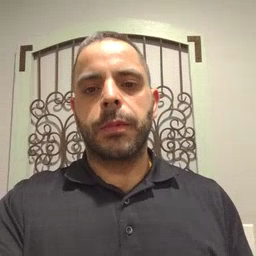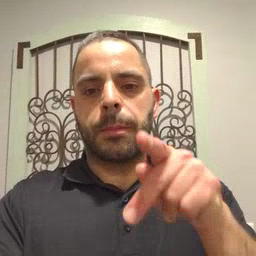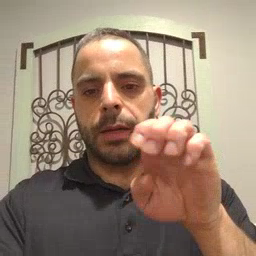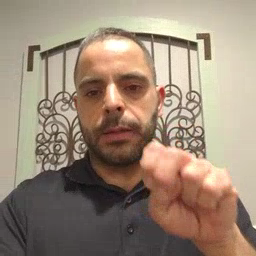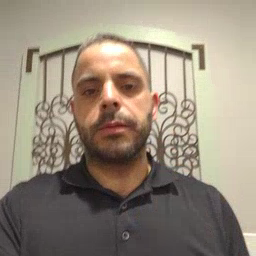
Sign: pen